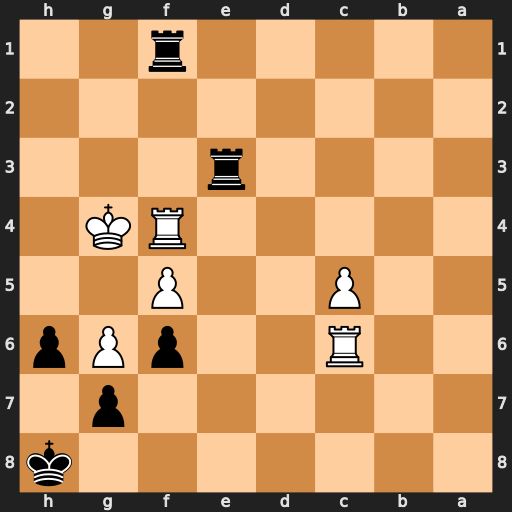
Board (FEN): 7k/6p1/2R2pPp/2P2P2/5RK1/4r3/8/5r2
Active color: b
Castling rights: -
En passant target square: -
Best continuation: Rg1+ Kh5 Rh3+ Rh4 Rg5#